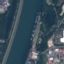
Land use / land cover: River